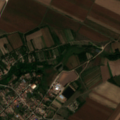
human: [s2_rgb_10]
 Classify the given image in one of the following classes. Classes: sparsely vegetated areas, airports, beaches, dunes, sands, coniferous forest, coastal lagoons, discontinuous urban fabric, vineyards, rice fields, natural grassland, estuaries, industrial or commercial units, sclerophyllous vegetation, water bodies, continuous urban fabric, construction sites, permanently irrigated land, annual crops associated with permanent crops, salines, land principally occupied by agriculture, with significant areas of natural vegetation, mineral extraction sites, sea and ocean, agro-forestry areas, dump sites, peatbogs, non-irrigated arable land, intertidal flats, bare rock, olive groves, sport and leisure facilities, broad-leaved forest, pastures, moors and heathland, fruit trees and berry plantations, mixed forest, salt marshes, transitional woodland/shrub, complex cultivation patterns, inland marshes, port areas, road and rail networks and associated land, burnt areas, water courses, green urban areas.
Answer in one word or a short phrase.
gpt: discontinuous urban fabric, non-irrigated arable land, land principally occupied by agriculture, with significant areas of natural vegetation, transitional woodland/shrub